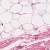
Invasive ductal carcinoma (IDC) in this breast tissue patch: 0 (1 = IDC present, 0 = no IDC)